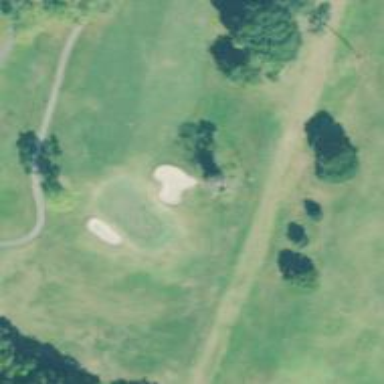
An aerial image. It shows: Golf hole.